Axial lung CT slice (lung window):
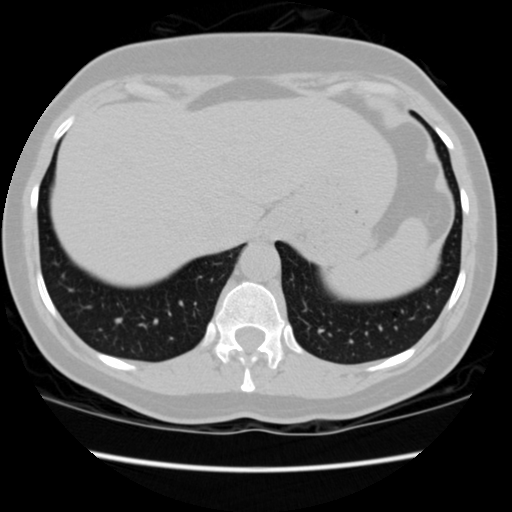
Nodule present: no